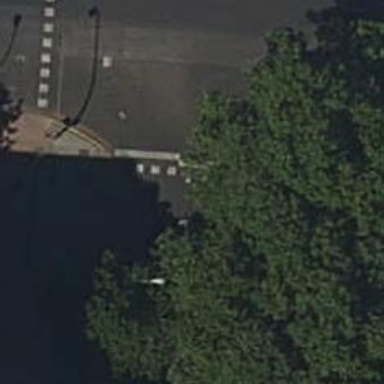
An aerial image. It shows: Crossing with traffic signals.